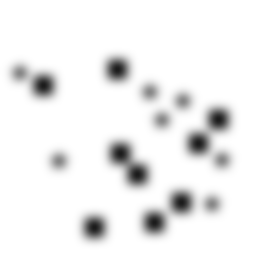
Squares: 9
Triangles: 0
Stars: 7
Total shapes: 16